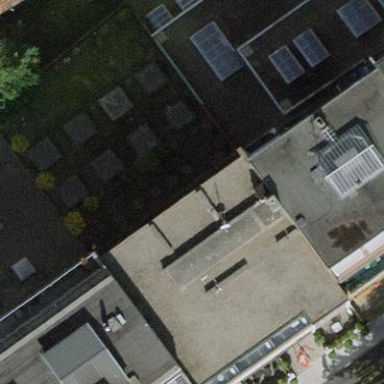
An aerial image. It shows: Hotel building.